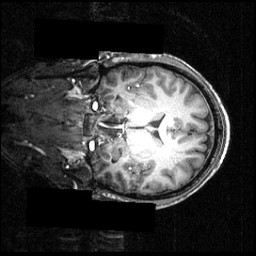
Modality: T1w
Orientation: coronal
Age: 26
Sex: male
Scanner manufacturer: siemens
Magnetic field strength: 3.951 T
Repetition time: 1.5 s
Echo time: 0.00335 s